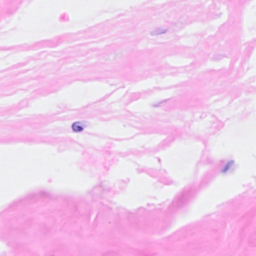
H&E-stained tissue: Breast